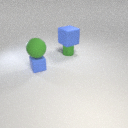
small blue rubber cube below large green rubber sphere